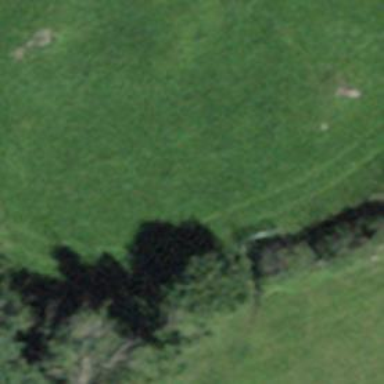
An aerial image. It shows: Path covered with grass.